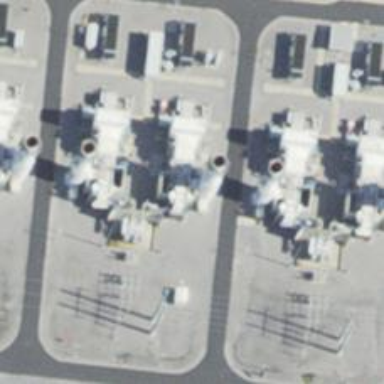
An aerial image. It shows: Gas turbine generator is in use.